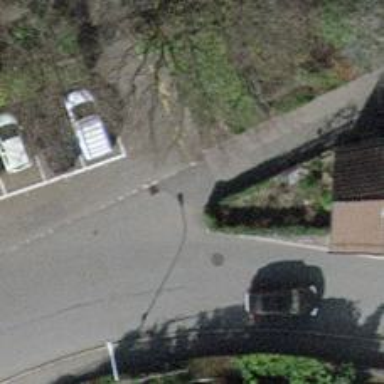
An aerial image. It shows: Pedestrian road.